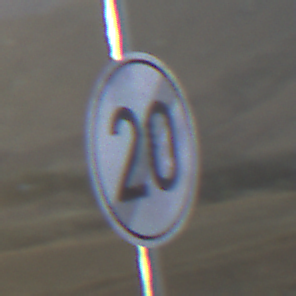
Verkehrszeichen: EndeGeschwindigkeit20
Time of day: SunriseSunset
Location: Outdoor (Nature)
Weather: Clear
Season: NotSpecified
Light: Natural